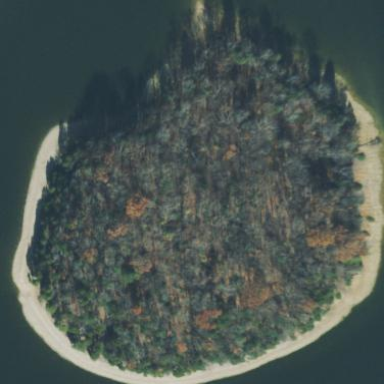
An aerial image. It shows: Island covered with woodland.